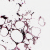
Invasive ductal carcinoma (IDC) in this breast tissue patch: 0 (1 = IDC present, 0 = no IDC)